Question: Im trying to make friends system but in invite accept i have to delete invite of a guy in his list but i cant do it without the key.

How do i get the snapshot key by value (in this case uid) in database?
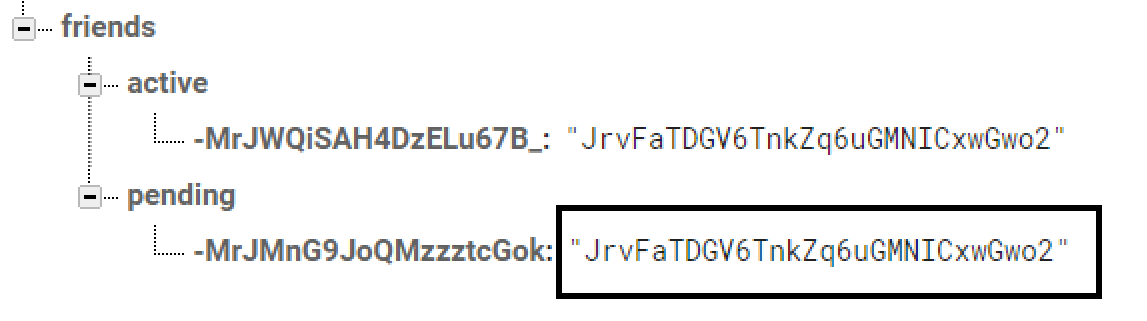
Answer: Firebase Realtime Database queries work on single path, and then order/filter on a value at a fixed path under each direct child node. In your case, if you know whether the user is active or pending, you can find a specific value with:
'''
const ref = firebase.database().ref("friends");
const query = ref.child("active").orderByValue().equalTo("JrvFaTDGV6TnkZq6uGMNICxwGwo2")
const results = query.get();
results.forEach((snapshot) => {
console.log('Found value ${snapshot.val()} under key ${snapshot.key}')
})
'''
---
There is no way to perform the same query across both 'active' and 'pending' nodes at the same time, so you will either have to perform a separate query for each of those, or change your data model to have a single flat list of users. In that case you'll likely store the status and UID for each user as a child property, and use 'orderByChild("uid")'.
---
Also note that using push IDs as keys seems an antipattern here, as my guess is that each UID should only have one status. A better data model for this is:
'''
friends: {
"JrvFaTDGV6TnkZq6uGMNICxwGwo2": {
status: "active"
}
}
'''